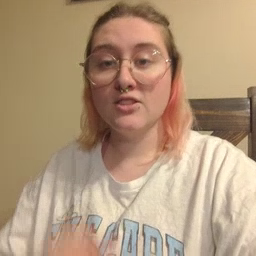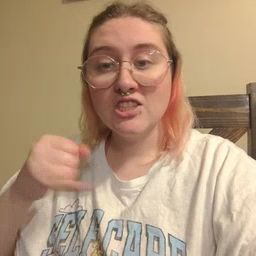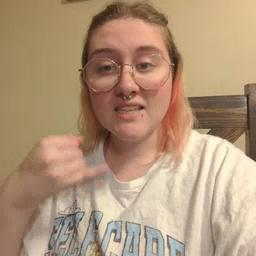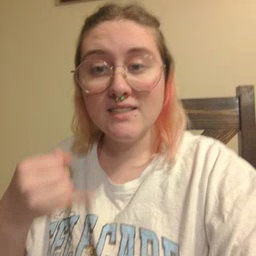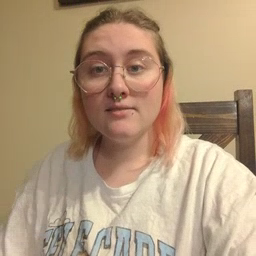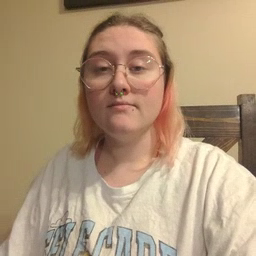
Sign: jeans